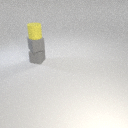
small gray rubber cube below small yellow rubber cylinder